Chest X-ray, AP view. Patient: 55 years old, sex M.
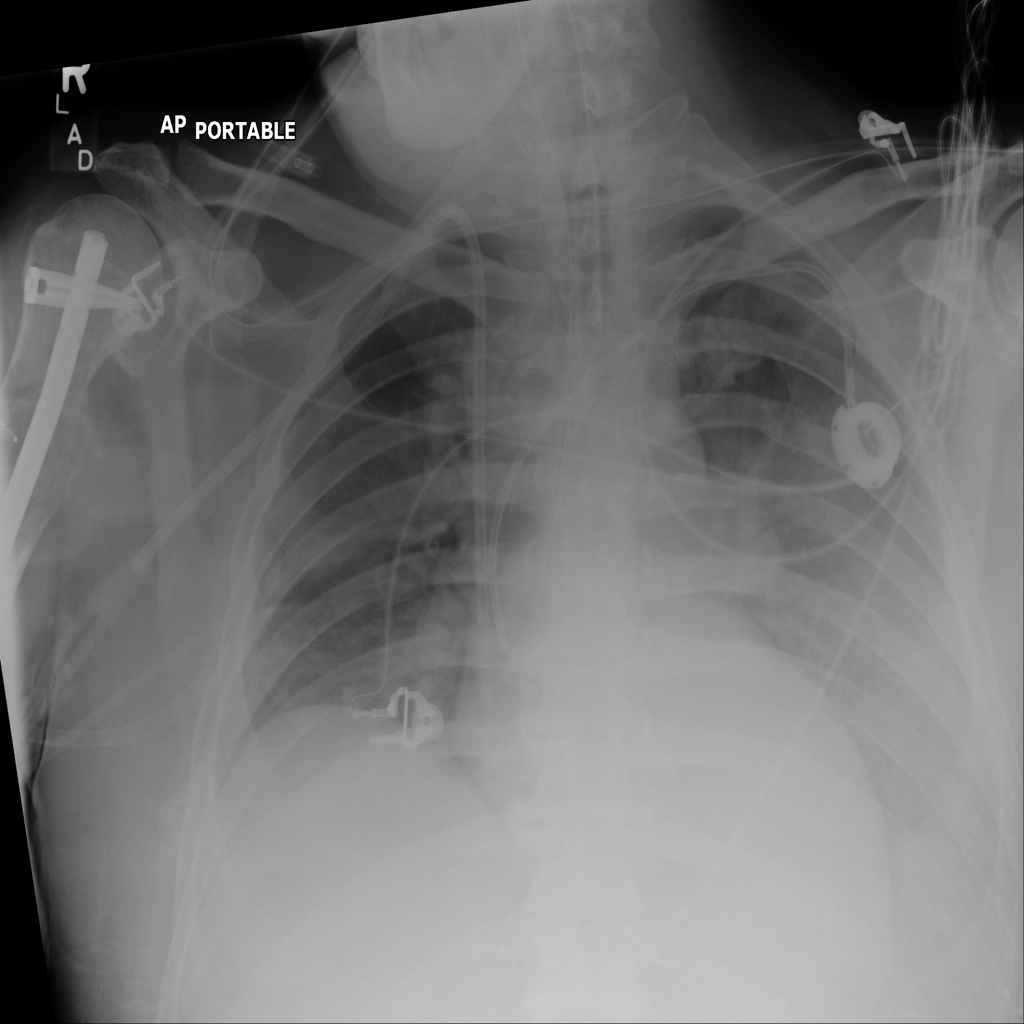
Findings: Consolidation